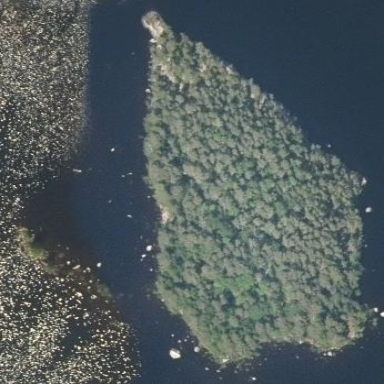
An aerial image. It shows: Islet covered in needle-leaved woodland.